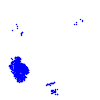
Particle: electron